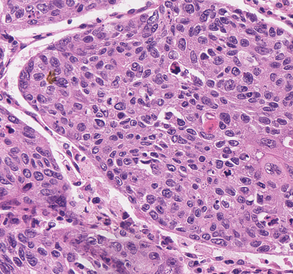
Tumor epithelial tissue: yes
Tumor-associated stroma tissue: no
Normal tissue: no